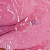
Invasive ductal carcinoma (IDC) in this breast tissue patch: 0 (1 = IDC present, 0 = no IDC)